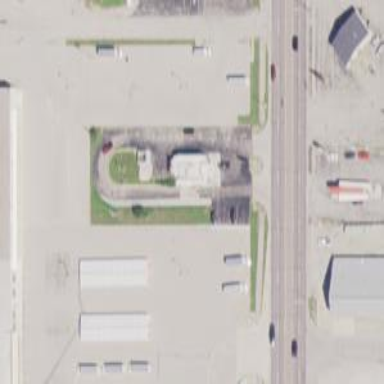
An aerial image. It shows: Parking area.